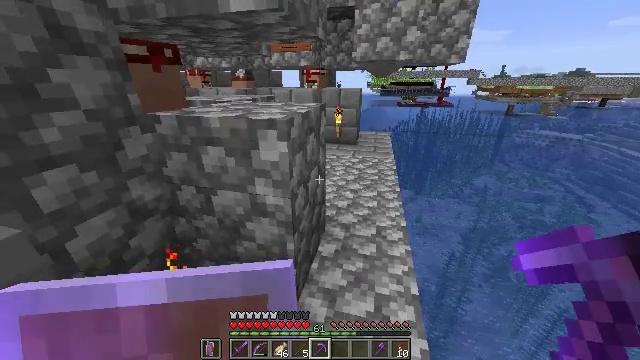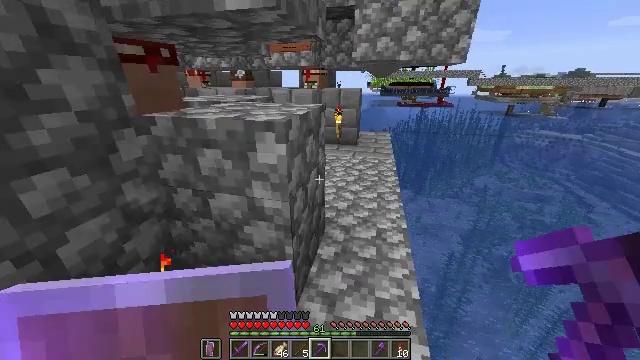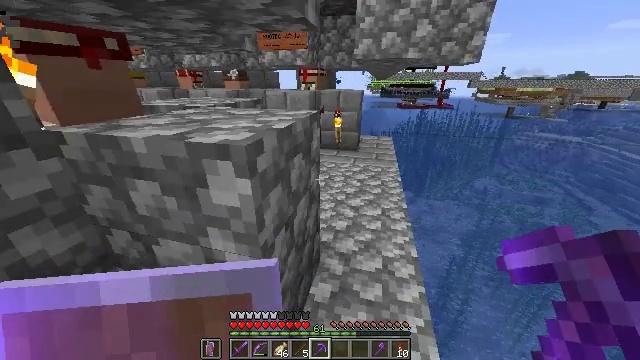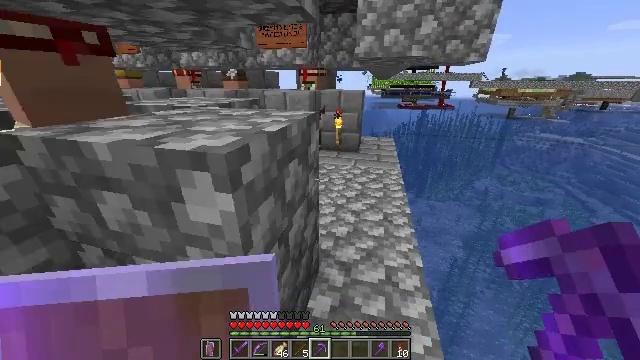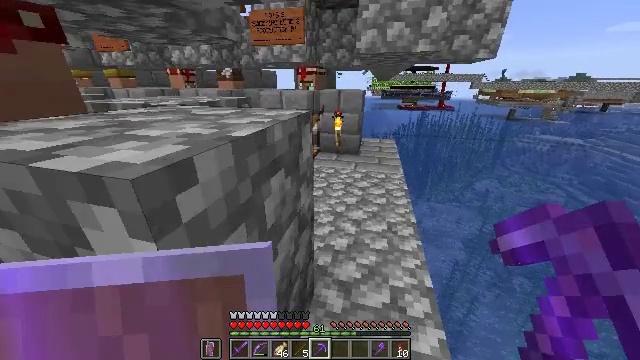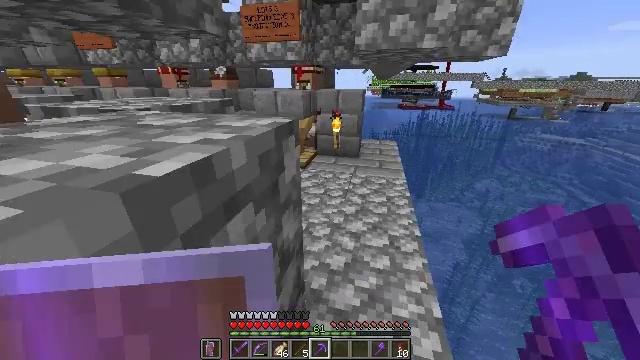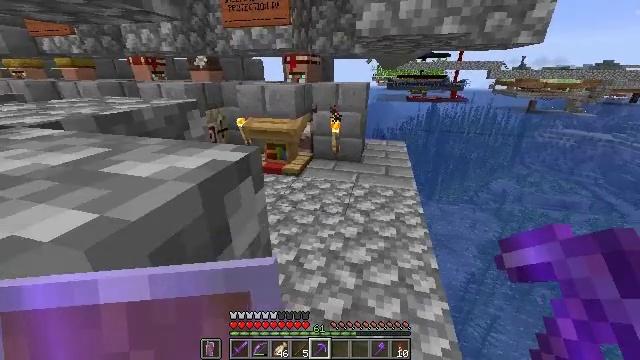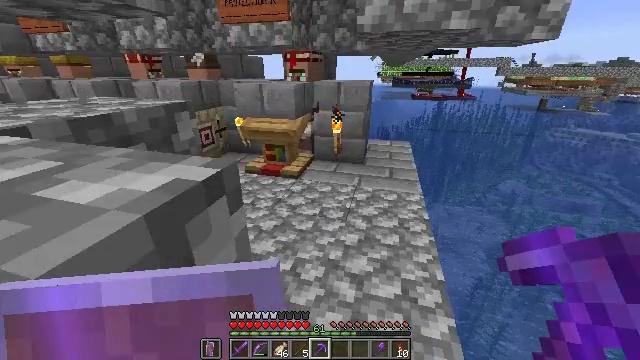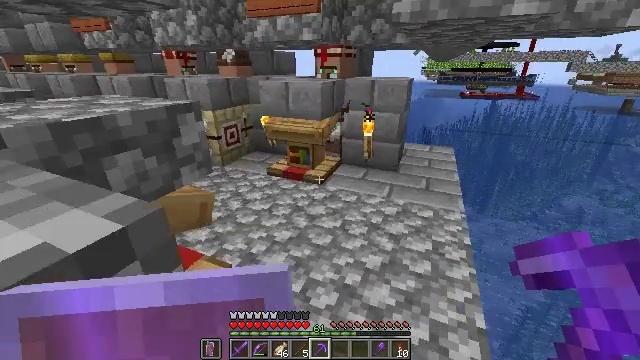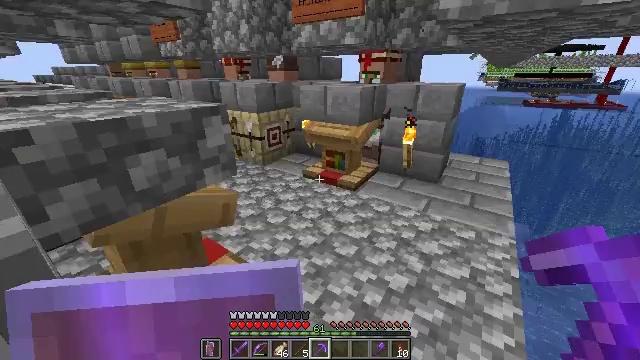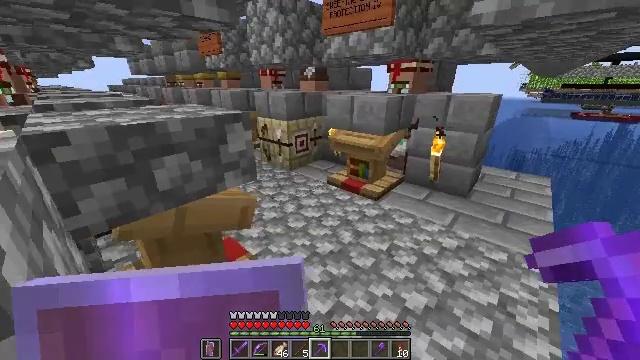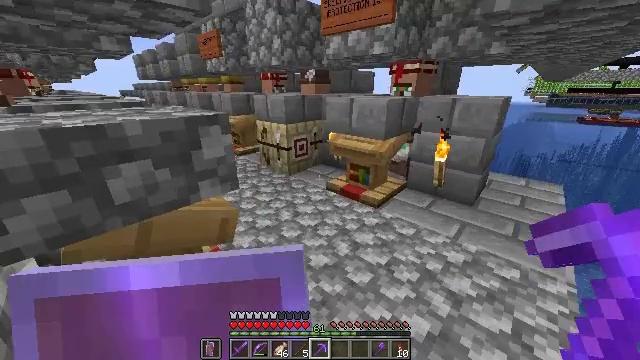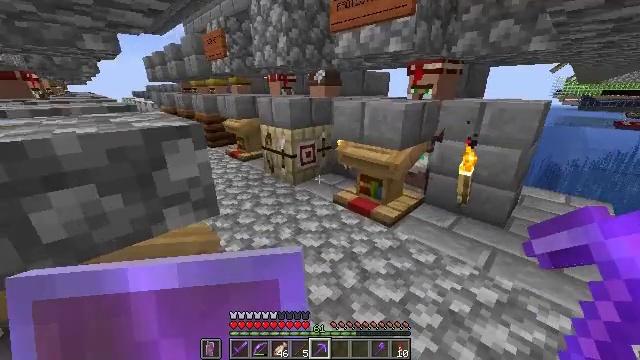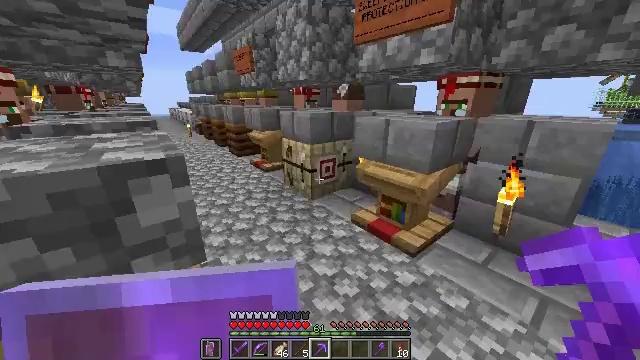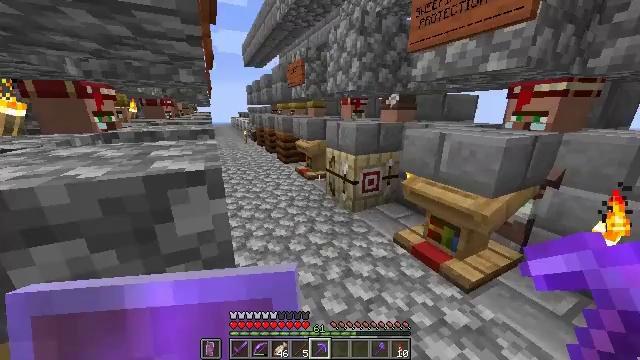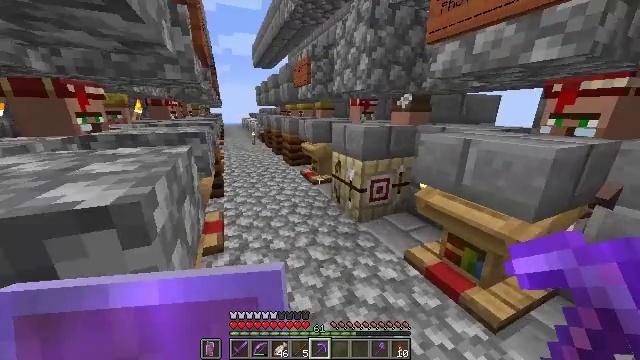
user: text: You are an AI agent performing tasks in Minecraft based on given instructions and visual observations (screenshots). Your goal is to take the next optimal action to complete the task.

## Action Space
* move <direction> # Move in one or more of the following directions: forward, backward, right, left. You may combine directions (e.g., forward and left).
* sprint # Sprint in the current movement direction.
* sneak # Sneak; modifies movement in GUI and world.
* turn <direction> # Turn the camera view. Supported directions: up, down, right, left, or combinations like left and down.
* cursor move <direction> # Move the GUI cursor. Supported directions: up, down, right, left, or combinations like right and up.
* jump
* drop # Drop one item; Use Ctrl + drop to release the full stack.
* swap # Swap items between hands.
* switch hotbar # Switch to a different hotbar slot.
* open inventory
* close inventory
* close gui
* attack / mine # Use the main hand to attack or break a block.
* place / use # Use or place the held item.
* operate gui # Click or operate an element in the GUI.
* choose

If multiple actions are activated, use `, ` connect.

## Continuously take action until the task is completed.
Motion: motion action
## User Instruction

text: Open the furnace to smelt a brick.
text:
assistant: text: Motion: move forward, sprint
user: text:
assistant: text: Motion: move forward, sprint
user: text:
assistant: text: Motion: move forward, sprint
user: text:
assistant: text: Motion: move forward, sprint
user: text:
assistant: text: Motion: move forward, sprint
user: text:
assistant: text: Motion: move forward, sprint
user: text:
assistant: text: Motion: move forward and move right, sprint
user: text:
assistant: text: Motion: move forward and move right, sprint, turn left
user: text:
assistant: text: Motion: move forward and move right, sprint, turn left
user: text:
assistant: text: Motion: move forward, sprint, turn left and up
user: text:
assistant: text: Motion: move forward, sprint, turn left
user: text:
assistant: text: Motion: move forward, sprint, turn left and up
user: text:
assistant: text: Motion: move forward, sprint, turn left and up
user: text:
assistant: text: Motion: move forward, sprint, turn left and up
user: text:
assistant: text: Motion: move forward, sprint, turn left
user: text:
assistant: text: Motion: move forward, sprint
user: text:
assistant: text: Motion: move forward, sprint
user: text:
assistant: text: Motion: move forward, sprint
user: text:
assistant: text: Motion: move forward and move right, sprint
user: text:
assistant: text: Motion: move forward and move right, sprint
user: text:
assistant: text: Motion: move forward, sprint
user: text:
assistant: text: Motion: move forward, sprint, turn left and up
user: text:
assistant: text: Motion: move forward, sprint, turn left
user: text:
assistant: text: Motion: move forward
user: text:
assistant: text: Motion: move forward, sprint, turn left
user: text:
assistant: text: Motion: move forward, sprint
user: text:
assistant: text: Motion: move forward, sprint, turn left
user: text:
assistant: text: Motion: move forward, sprint
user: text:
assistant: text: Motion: move forward and move left, sprint
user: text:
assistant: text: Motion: move forward and move left, sprint